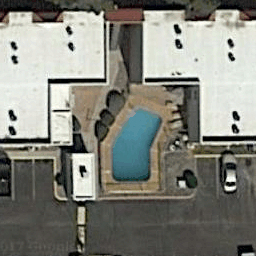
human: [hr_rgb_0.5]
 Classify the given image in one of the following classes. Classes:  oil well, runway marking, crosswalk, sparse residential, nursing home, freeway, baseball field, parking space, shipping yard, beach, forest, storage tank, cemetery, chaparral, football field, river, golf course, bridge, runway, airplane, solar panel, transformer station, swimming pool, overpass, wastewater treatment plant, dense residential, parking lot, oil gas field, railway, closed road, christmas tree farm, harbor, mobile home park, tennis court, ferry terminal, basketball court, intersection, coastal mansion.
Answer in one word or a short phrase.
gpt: swimming pool